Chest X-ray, PA view. Patient: 53 years old, sex F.
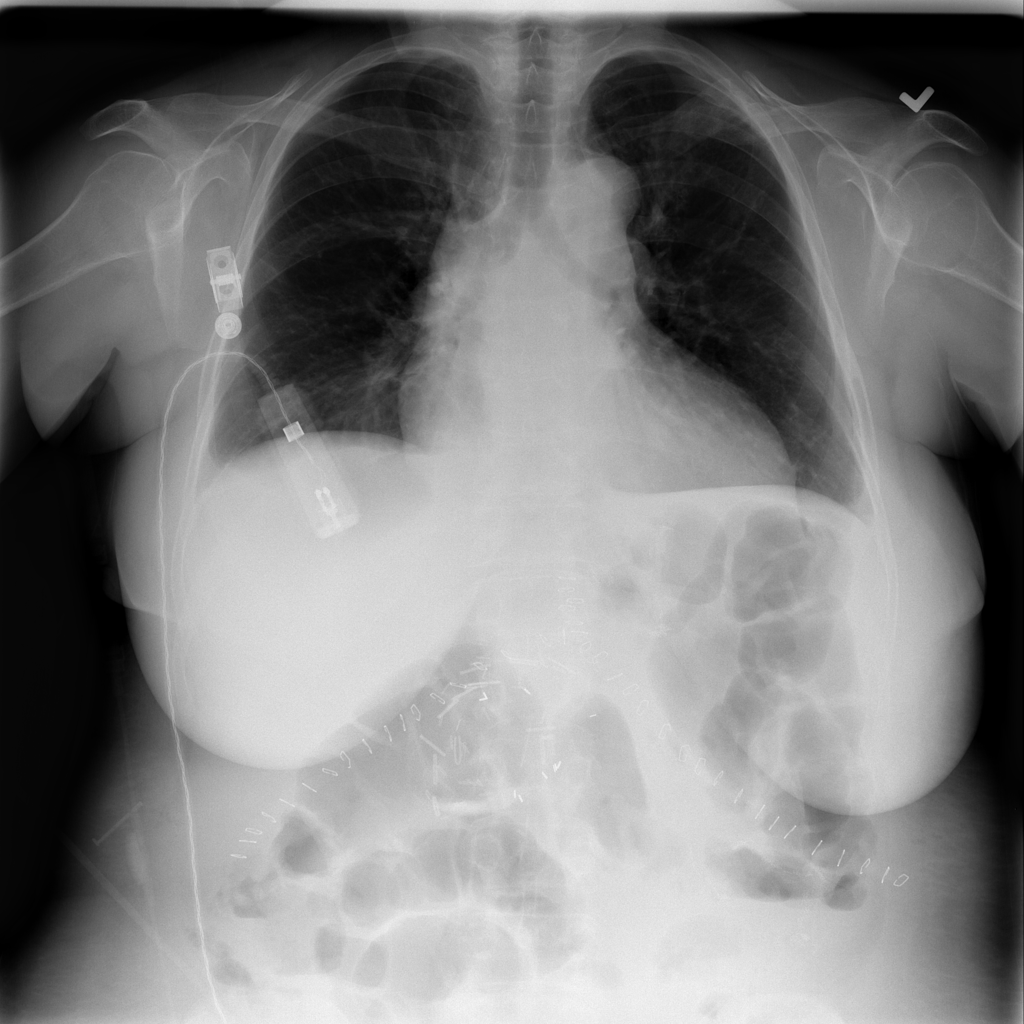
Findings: Atelectasis